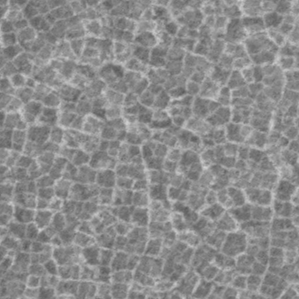
Label: frost